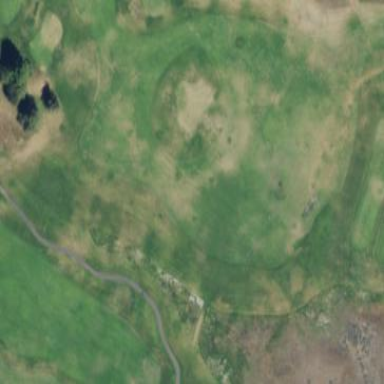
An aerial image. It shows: Grassy area designated for driving range golf.